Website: home-depot
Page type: customer-info-address
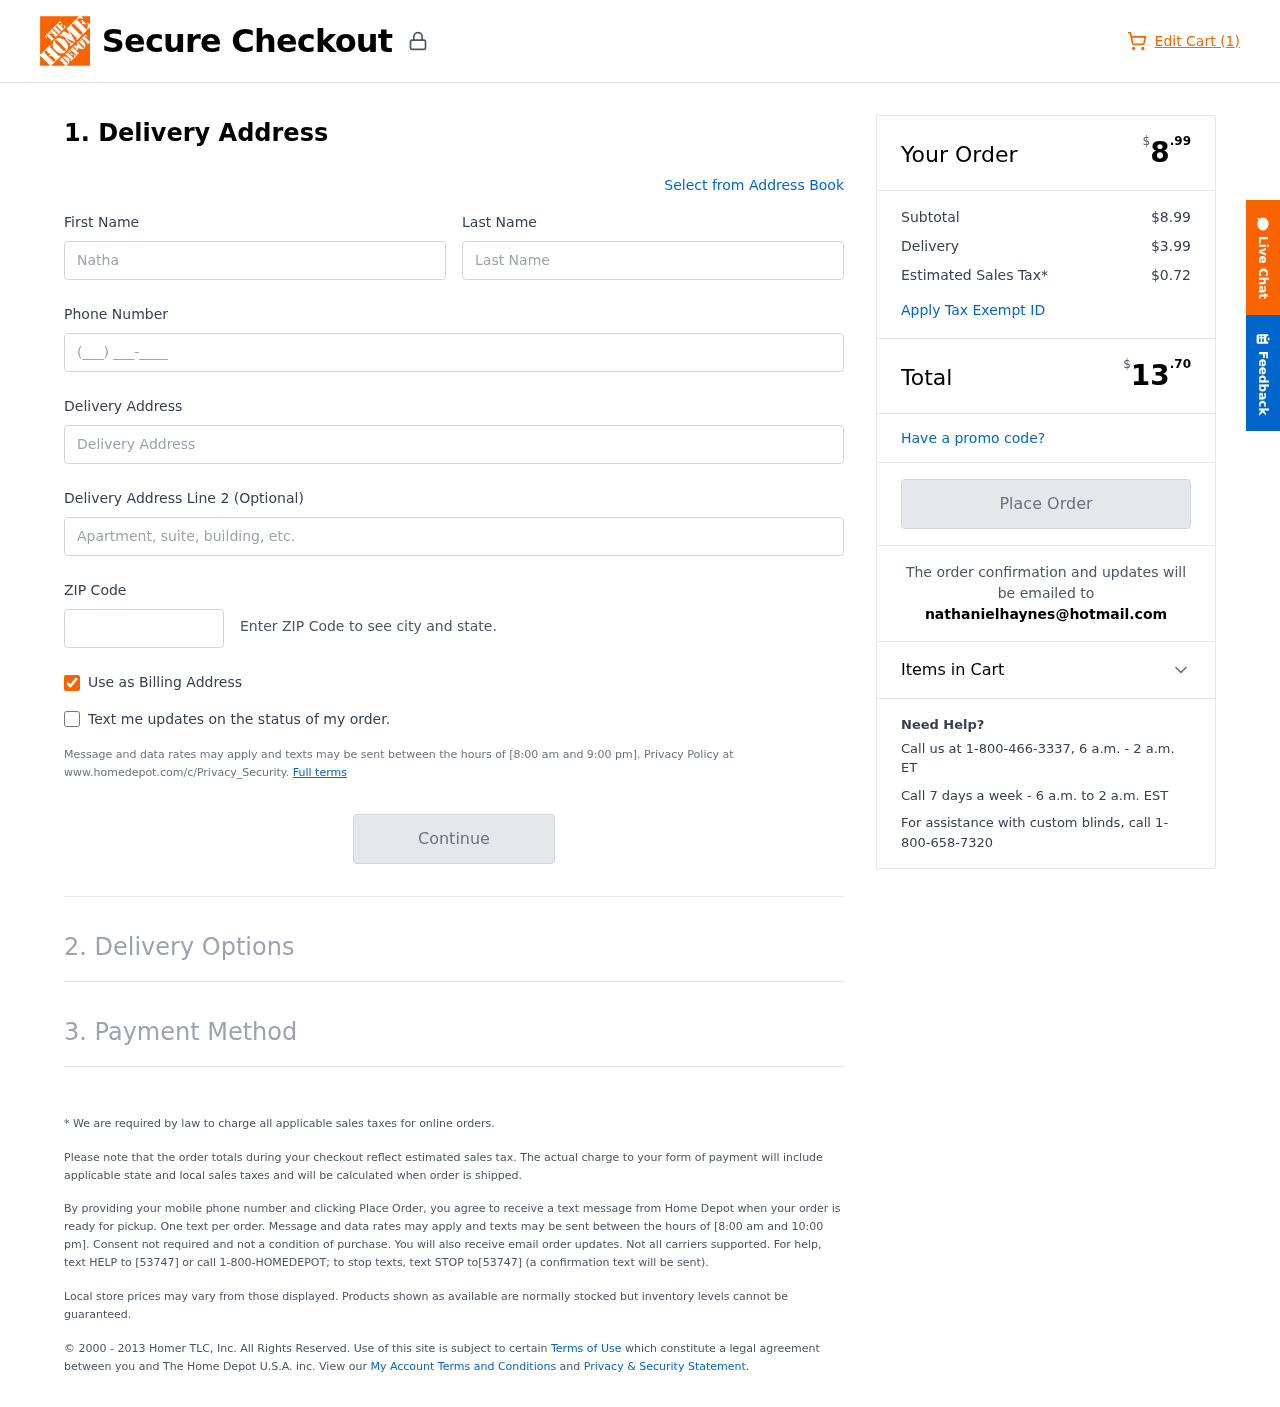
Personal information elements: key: PII_EMAIL
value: nathanielhaynes@hotmail.com
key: PII_FIRSTNAME
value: Nathaniel
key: PII_LASTNAME
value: Haynes
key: PII_PHONE
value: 6513607974
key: PII_POSTCODE
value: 42668
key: PII_STREET
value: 21373 Wallace Track
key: PII_STREET2
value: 2292 Samantha Summit
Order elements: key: ORDER_NUM_ITEMS
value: Edit Cart (1)
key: ORDER_SUBTOTAL_HEADER
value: $8.99
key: ORDER_SUBTOTAL
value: $8.99
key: ORDER_SHIPPING_COST
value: $3.99
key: ORDER_TAX
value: $0.72
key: ORDER_TOTAL2
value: $13.70